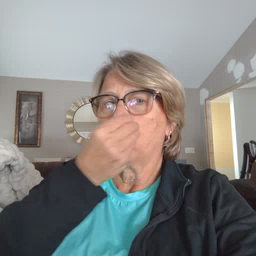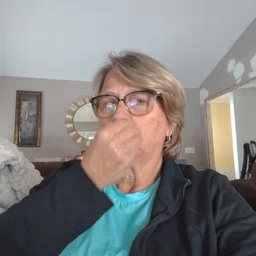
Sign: flower